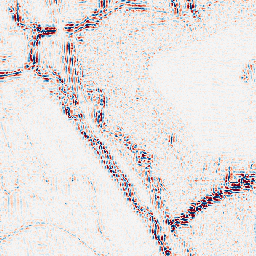
Category: wavelet
Decomposition family: wavelet_reverse_biorthogonal
Decomposition parameters: wavelet: rbio4.4
level: 2
Upsampling method: regularized
Upsampling parameters: scale: 2
lambda_reg: 0.01
Upsampling scale: 2